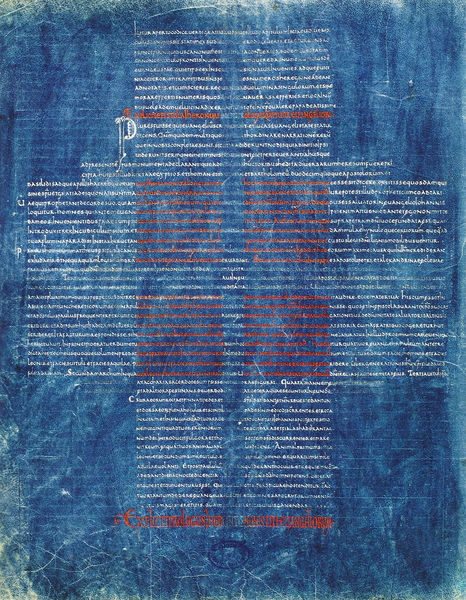
Titel: Bibel von La Cava Dei Tirreni
Institution: La Cava dei Tirreni, Biblioteca della Badia
Schlagwörter: blau, gott, weiß, gelb, orange, rot, muster, ornament, alt, bibel, felder, kirche, blatt, schrift, papier, farben, risse, linien, spalten, buch, kreuz, religion, druck, initialen, seite, text, buchstabe, buchstaben, initiale, stempel, pergament, quadrate, mittelalter, segen, zeilen, schriftstück, glauben, quadrat, viereck, christentum, kratzer, zeile, latein, blaupause, codex, psalter, inri, kaligraphie, sprache, blauer hintergrund, drucken, gelb blau, p, vier viercke, weiße schrift, kaligarphie, kaligraohie, lkaligraphie